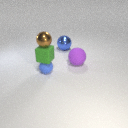
small green rubber cube below small brown metal sphere